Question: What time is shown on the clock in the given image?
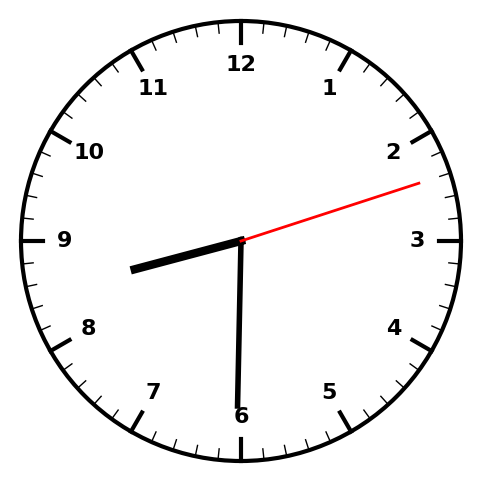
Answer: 08:30:12